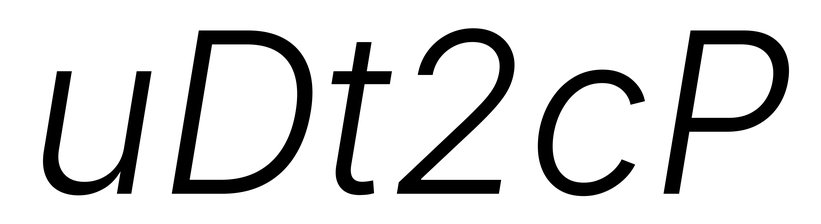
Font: Inter-Italic_Light_Italic